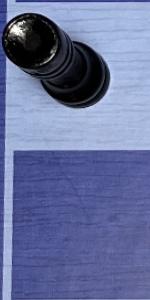
Label: Empty